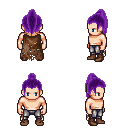
a pixel art fantasy rpg character, male body template, human, light skin, brown tattered cape, metal pants, purple long topknot hairstyle, brown shoes, four views (front, back, left, right), 2x2 character sprite sheet, small pixel art, hard edges, no anti-aliasing